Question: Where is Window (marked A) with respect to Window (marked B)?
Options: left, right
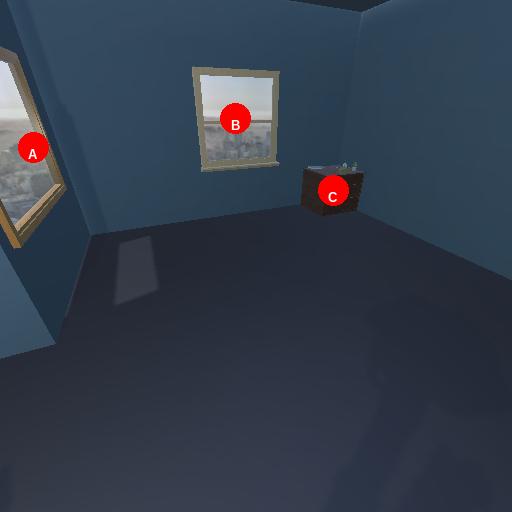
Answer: left